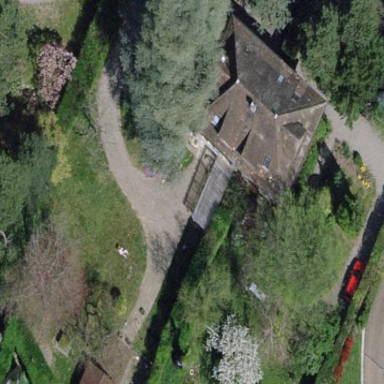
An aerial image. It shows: Garden surrounded by fence.